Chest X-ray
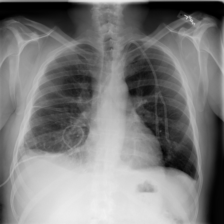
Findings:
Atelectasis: negative
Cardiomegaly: negative
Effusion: negative
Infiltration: negative
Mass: negative
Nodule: negative
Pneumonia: negative
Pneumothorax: negative
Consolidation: negative
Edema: negative
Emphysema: negative
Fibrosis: negative
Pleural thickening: negative
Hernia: negative